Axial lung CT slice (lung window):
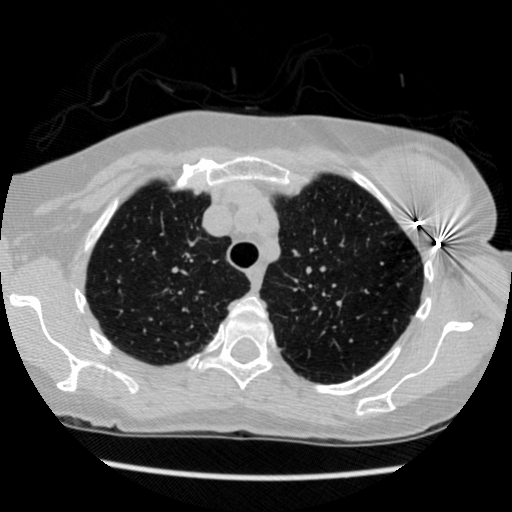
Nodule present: no